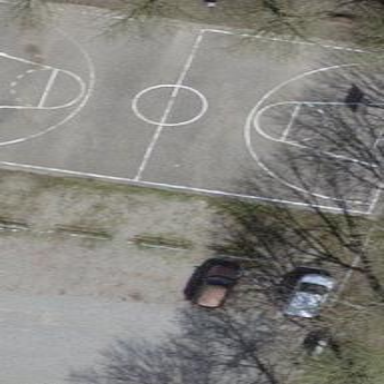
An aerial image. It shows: Asphalt basketball court on pitch.